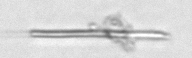
Label: fiber_TAG_external_detritus